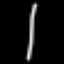
Label: line